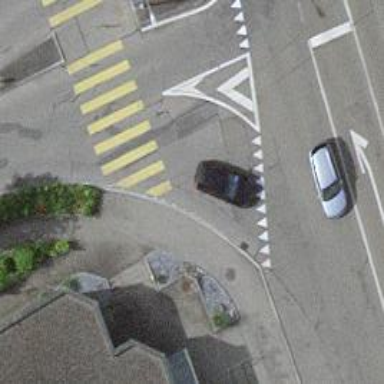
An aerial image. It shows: Kerb serving as barrier.